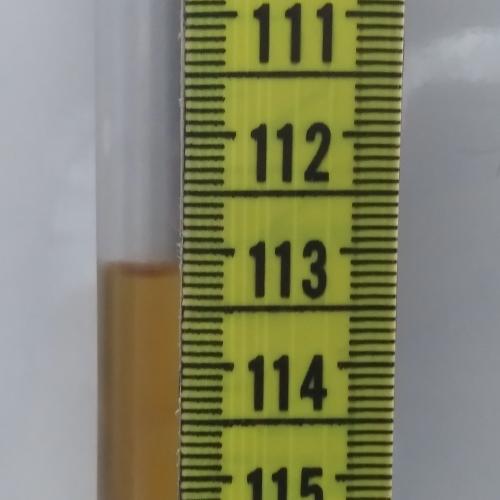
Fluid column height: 113.2 cm